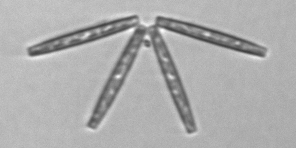
Label: Thalassionema